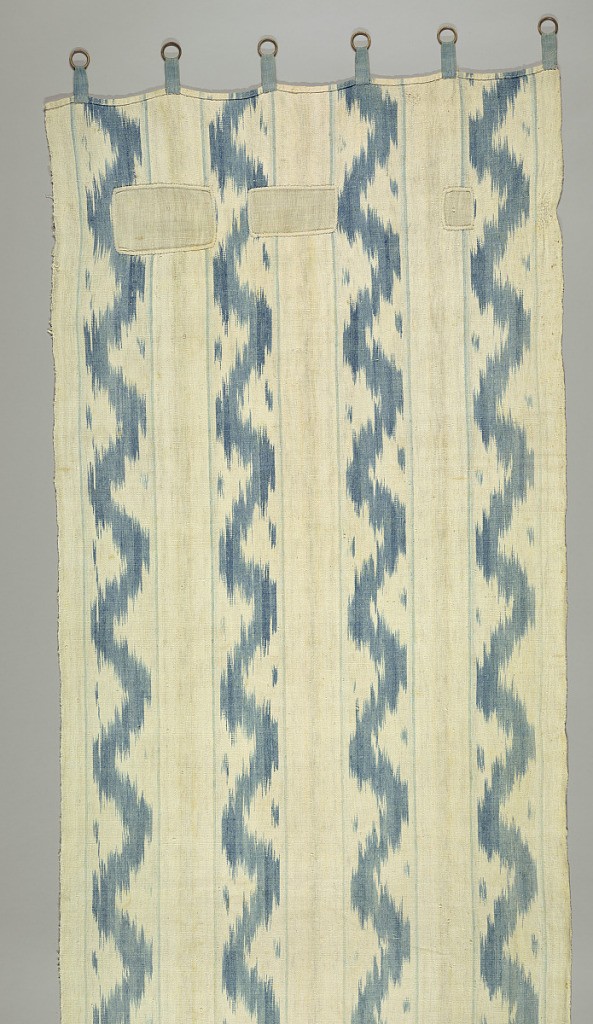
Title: Curtain panel
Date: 18th–early 19th century
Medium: cotton, linen Technique: resist printed warp (ikat) on plain weave
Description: Vertical curtain panel with four broad vertical bands; each filled with a single broad serpentine band in shaded blue with a small blaze in each scallop and with a straight narrow pale blue stripe on each side. All formed by blue ikat in the warp direction.